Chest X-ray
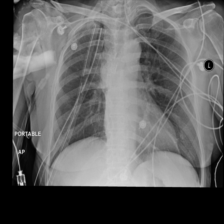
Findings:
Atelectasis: negative
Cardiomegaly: negative
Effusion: negative
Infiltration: negative
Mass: negative
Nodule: negative
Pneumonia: negative
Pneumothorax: positive
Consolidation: negative
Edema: negative
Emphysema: negative
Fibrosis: negative
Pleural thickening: negative
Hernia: negative